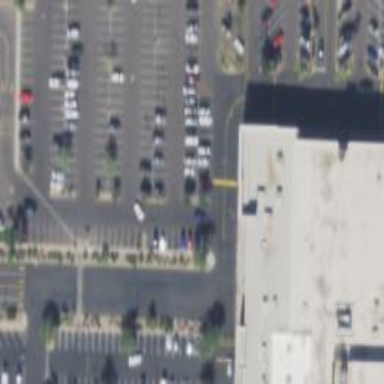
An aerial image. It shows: Parking area with asphalt surface.